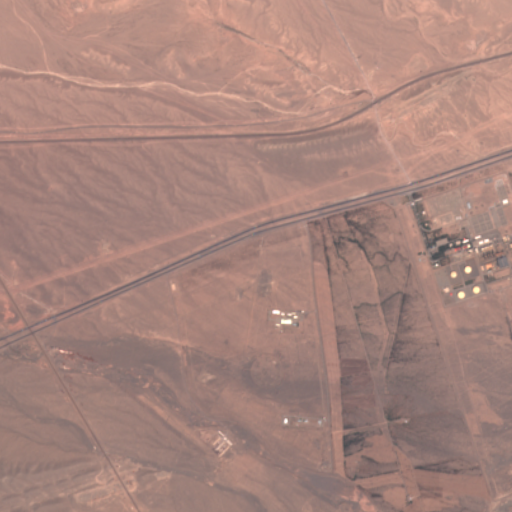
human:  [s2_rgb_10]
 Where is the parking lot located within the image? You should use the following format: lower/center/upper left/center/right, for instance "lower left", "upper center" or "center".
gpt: The parking lot is located in the center right of the image.
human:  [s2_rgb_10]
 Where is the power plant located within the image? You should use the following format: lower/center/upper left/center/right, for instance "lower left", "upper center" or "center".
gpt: The power plant is located in the upper right of the image.
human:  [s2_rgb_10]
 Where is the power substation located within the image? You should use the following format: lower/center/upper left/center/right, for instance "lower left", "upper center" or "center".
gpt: The power substation is located in the center right of the image.
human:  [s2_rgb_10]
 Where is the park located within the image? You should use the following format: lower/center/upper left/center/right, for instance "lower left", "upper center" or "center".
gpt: There is no park in the image.